Field crop: maize
Growth stage: 1
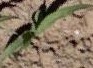
Species: maize